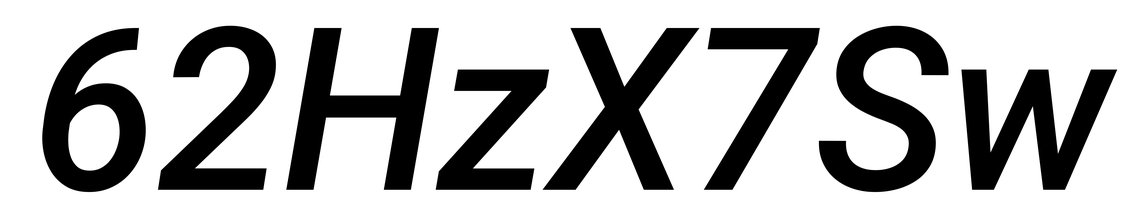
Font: Roboto-Italic_Medium_Italic